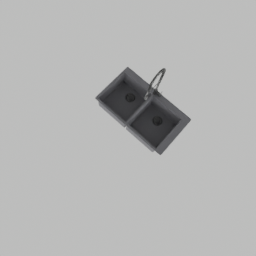
Label: appliances